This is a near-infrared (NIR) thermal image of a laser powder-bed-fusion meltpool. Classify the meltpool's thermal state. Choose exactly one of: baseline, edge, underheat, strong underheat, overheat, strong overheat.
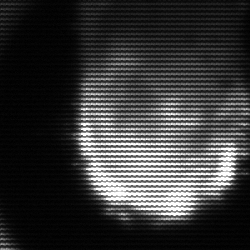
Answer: baseline